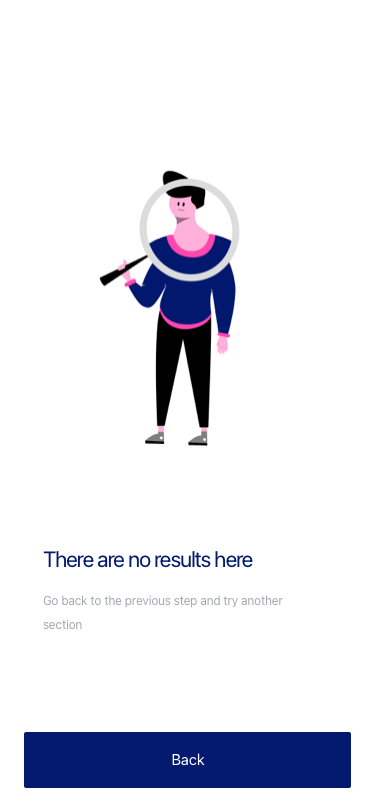
Text in this UI design:
There are no results here

Go back to the previous step and try another section